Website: home-depot
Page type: customer-info-address
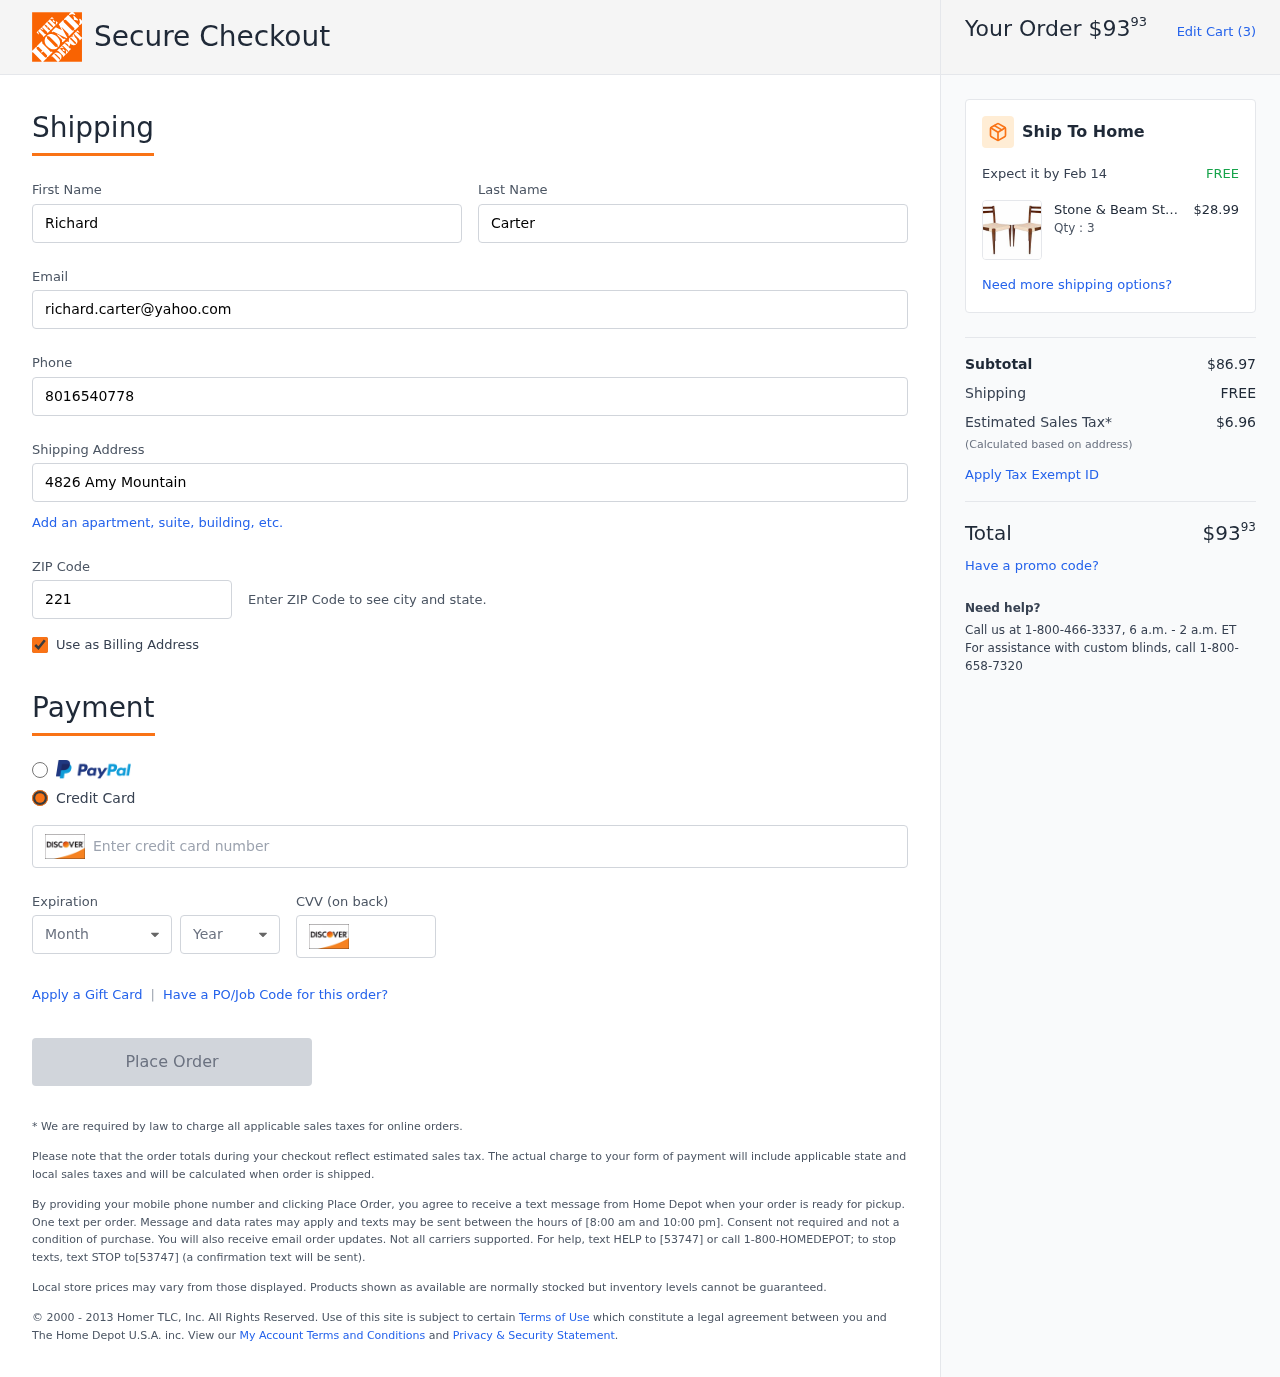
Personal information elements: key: PII_CARD_CVV
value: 448
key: PII_CARD_EXPIRY_MONTH
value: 03
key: PII_CARD_EXPIRY_YEAR
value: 30
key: PII_CARD_NUMBER
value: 6511 0721 0446 6303
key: PII_EMAIL
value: richard.carter@yahoo.com
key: PII_FIRSTNAME
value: Richard
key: PII_LASTNAME
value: Carter
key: PII_PHONE
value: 8016540778
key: PII_POSTCODE
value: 22183
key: PII_STREET
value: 4826 Amy Mountain
Product elements: key: PRODUCT1_BRAND
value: Stone & Beam
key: PRODUCT1_NAME
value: Stone & Beam Jane Wood-Framed Classic Woven Dining Chair, 34" H, Set of 2, Brown
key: PRODUCT1_PRICE
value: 28.99
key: PRODUCT1_QUANTITY
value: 3
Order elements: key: ORDER_TOTAL
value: $9393
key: ORDER_NUM_ITEMS
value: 3
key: ORDER_DELIVERY_DATE
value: Feb 14
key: ORDER_SUBTOTAL
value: $86.97
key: ORDER_SHIPPING_COST
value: FREE
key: ORDER_TAX
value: $6.96